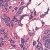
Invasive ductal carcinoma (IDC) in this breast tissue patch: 1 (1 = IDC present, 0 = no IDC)